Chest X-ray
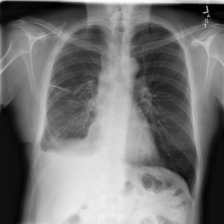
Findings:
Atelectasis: negative
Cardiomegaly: negative
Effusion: positive
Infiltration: negative
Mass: negative
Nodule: negative
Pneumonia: negative
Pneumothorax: negative
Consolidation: negative
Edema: negative
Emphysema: negative
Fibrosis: negative
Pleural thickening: positive
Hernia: negative